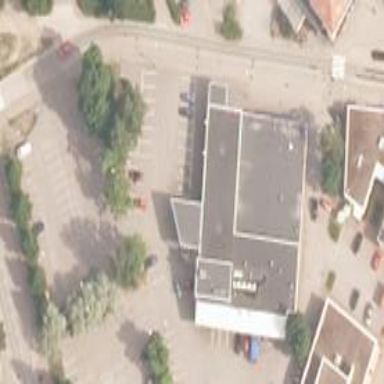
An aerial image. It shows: Retail building.